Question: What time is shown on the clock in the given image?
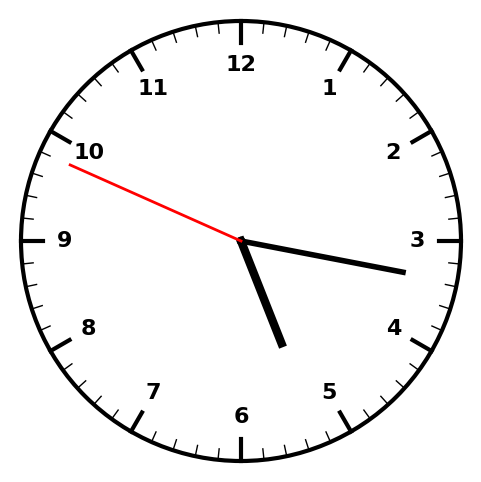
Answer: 05:16:49